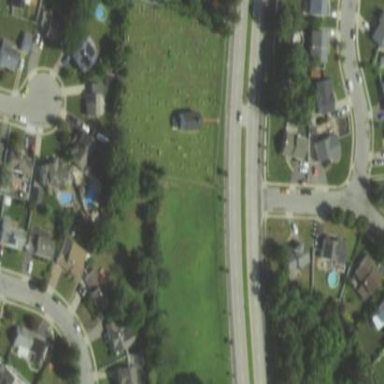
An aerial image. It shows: Cemetery.